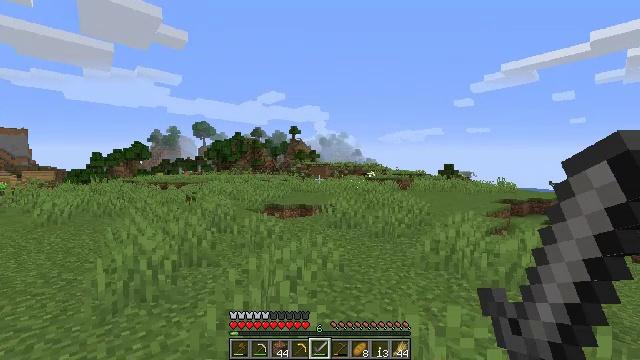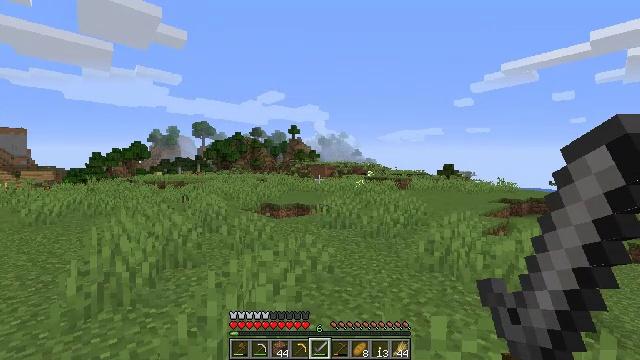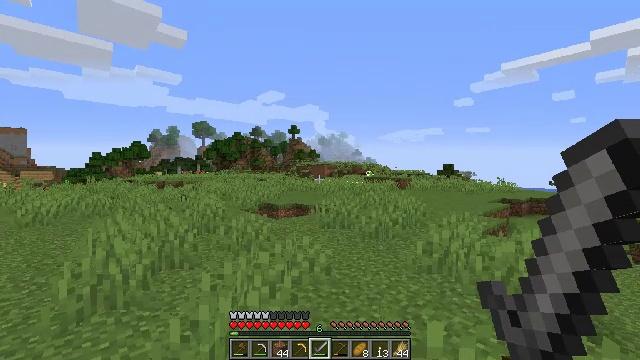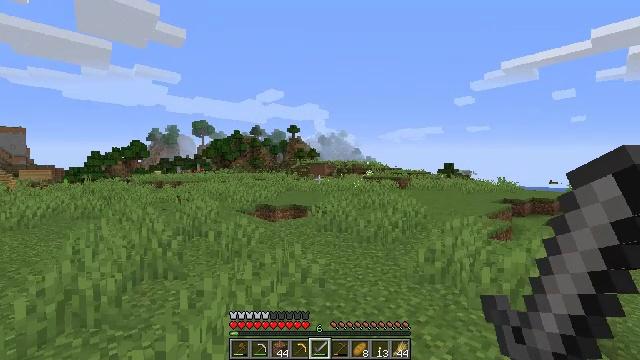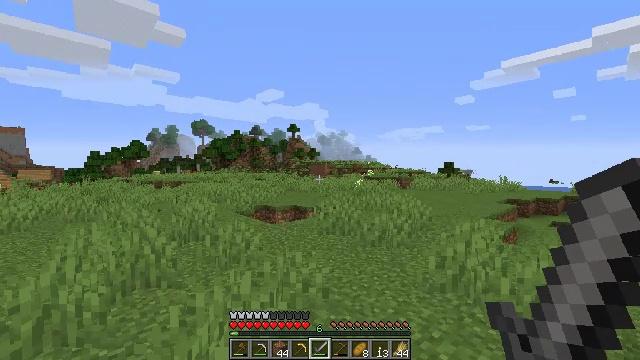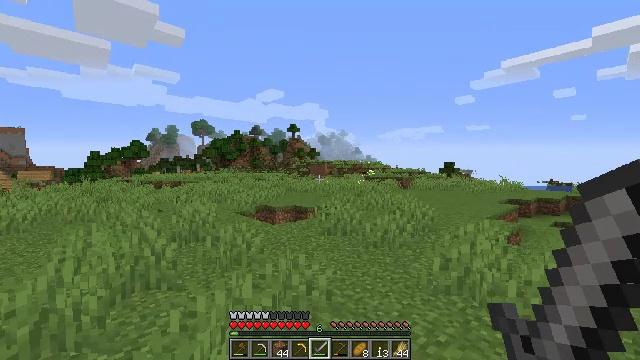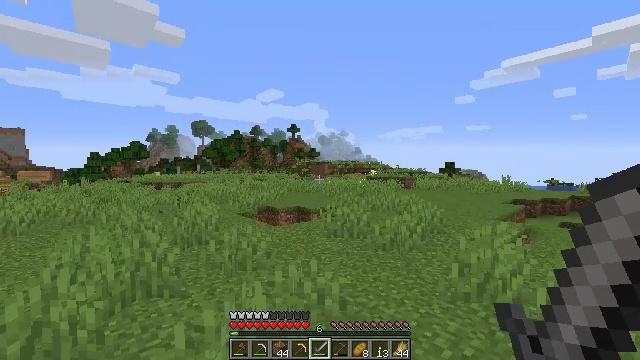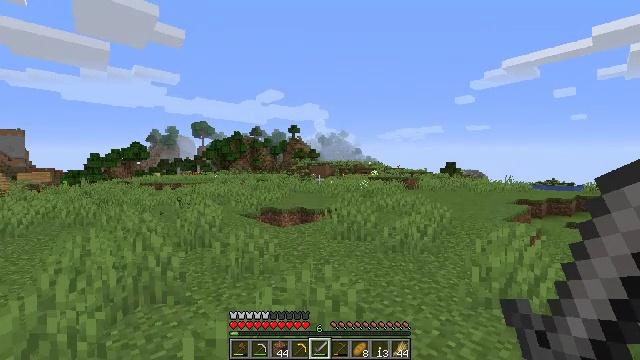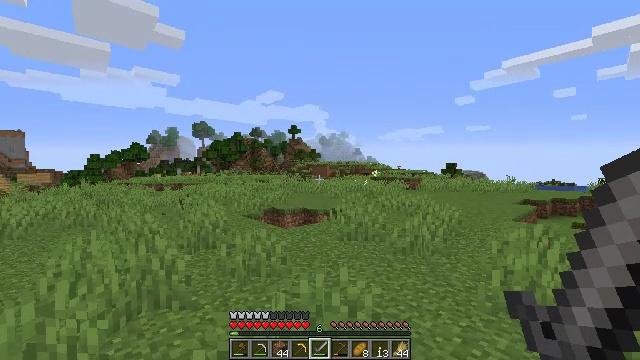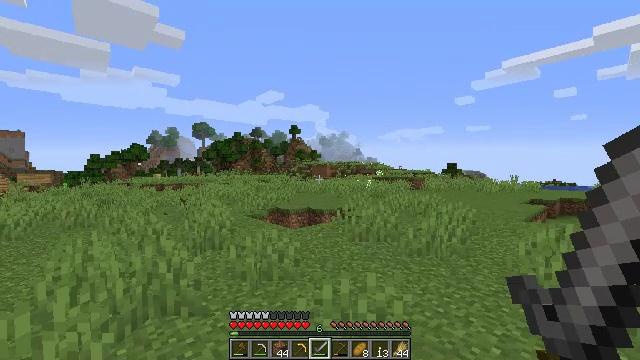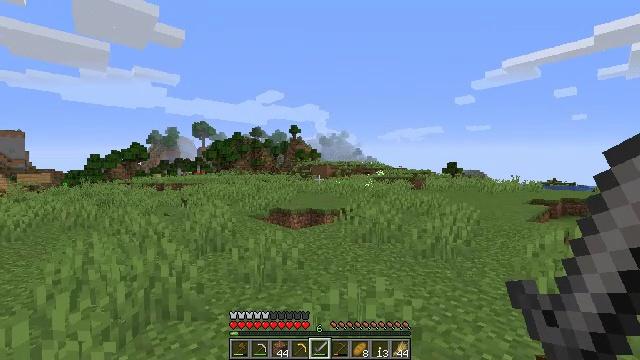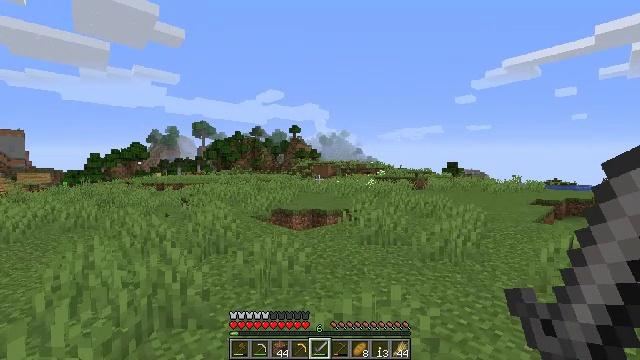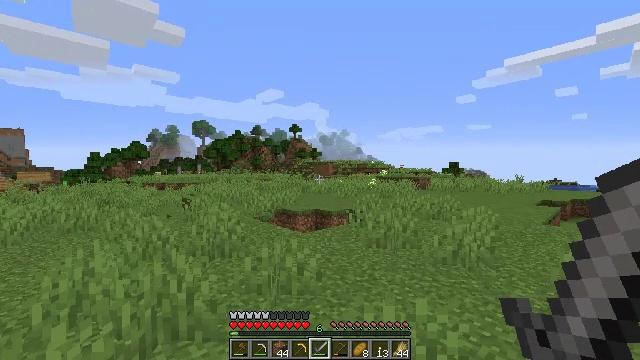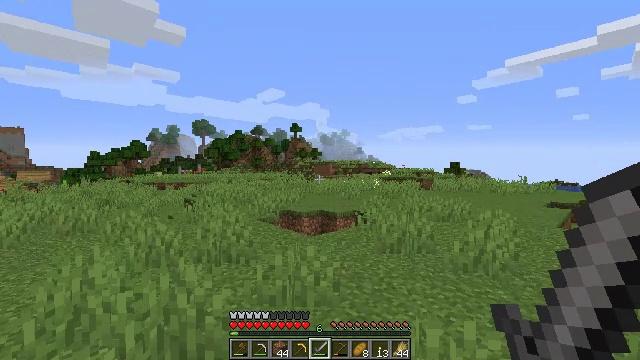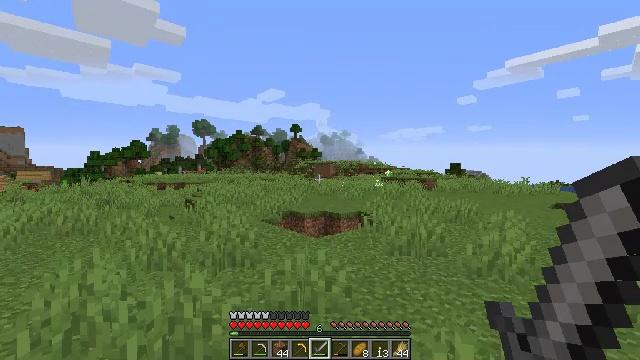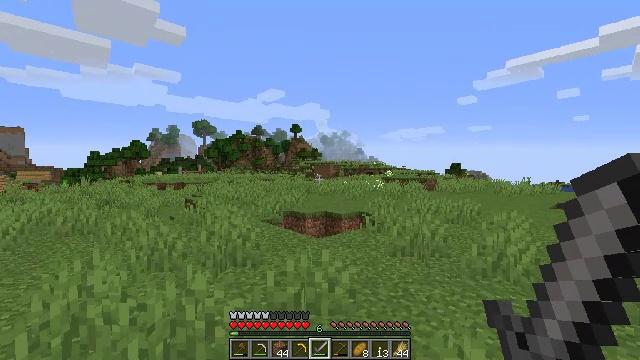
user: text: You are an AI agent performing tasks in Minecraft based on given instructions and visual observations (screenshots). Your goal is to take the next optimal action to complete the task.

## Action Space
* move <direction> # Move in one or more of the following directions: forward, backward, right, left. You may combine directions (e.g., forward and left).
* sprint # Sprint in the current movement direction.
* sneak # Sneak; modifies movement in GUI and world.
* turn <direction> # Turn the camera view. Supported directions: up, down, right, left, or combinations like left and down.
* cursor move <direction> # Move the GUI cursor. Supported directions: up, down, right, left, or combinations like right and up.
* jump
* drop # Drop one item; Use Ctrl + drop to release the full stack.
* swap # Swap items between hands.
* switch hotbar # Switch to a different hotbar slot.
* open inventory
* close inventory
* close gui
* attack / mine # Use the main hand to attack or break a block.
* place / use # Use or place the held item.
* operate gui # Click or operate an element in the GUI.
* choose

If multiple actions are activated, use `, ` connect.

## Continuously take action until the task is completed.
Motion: motion action
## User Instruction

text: Make a shield with iron ingot and wooden planks.
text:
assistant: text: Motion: move forward and move right
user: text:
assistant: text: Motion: move forward and move right
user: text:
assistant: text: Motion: move forward and move right
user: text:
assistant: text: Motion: move forward and move left
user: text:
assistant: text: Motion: move forward and move left
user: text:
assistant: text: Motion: move forward and move left
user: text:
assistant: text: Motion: move forward and move left
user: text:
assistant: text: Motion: move forward and move left
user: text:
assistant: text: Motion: move forward and move left
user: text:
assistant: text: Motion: move forward and move left
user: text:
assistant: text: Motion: move forward and move left
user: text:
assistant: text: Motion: move forward and move left
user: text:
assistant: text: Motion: move forward and move left
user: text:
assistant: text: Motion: move forward and move left
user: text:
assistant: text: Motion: move forward and move left
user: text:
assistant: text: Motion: move forward and move left
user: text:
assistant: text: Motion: move forward and move left
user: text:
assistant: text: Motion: move forward and move left
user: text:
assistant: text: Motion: move forward and move left, turn left and down
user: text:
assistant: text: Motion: move forward and move left, turn left and down
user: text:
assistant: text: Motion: move forward and move left, turn left and up
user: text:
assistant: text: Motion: move forward and move left
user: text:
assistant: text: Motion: move forward and move left
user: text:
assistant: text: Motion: move forward and move left
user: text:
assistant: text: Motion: move forward and move left
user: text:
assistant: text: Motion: move forward and move left
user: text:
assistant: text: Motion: move forward and move left
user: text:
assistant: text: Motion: move forward and move left
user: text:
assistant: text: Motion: move forward and move left
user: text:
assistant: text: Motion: move forward and move left